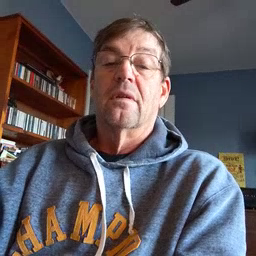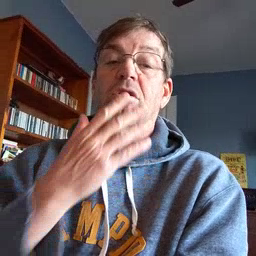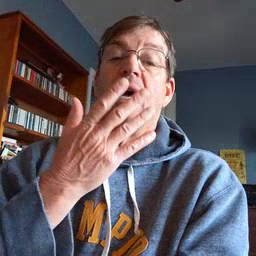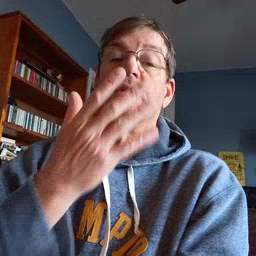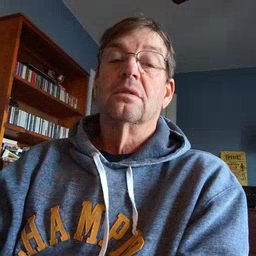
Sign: grass